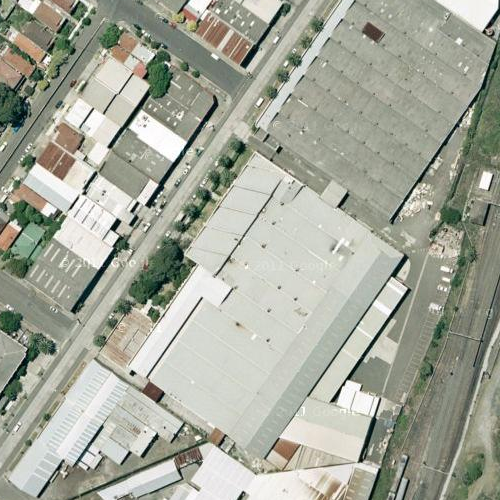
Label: sydney